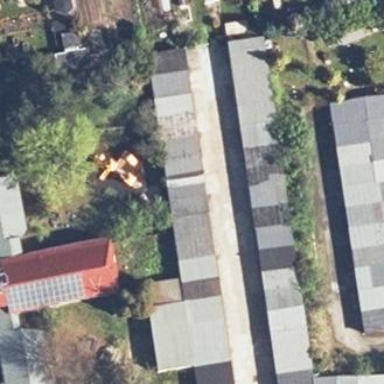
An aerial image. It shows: Group of garages.